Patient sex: F
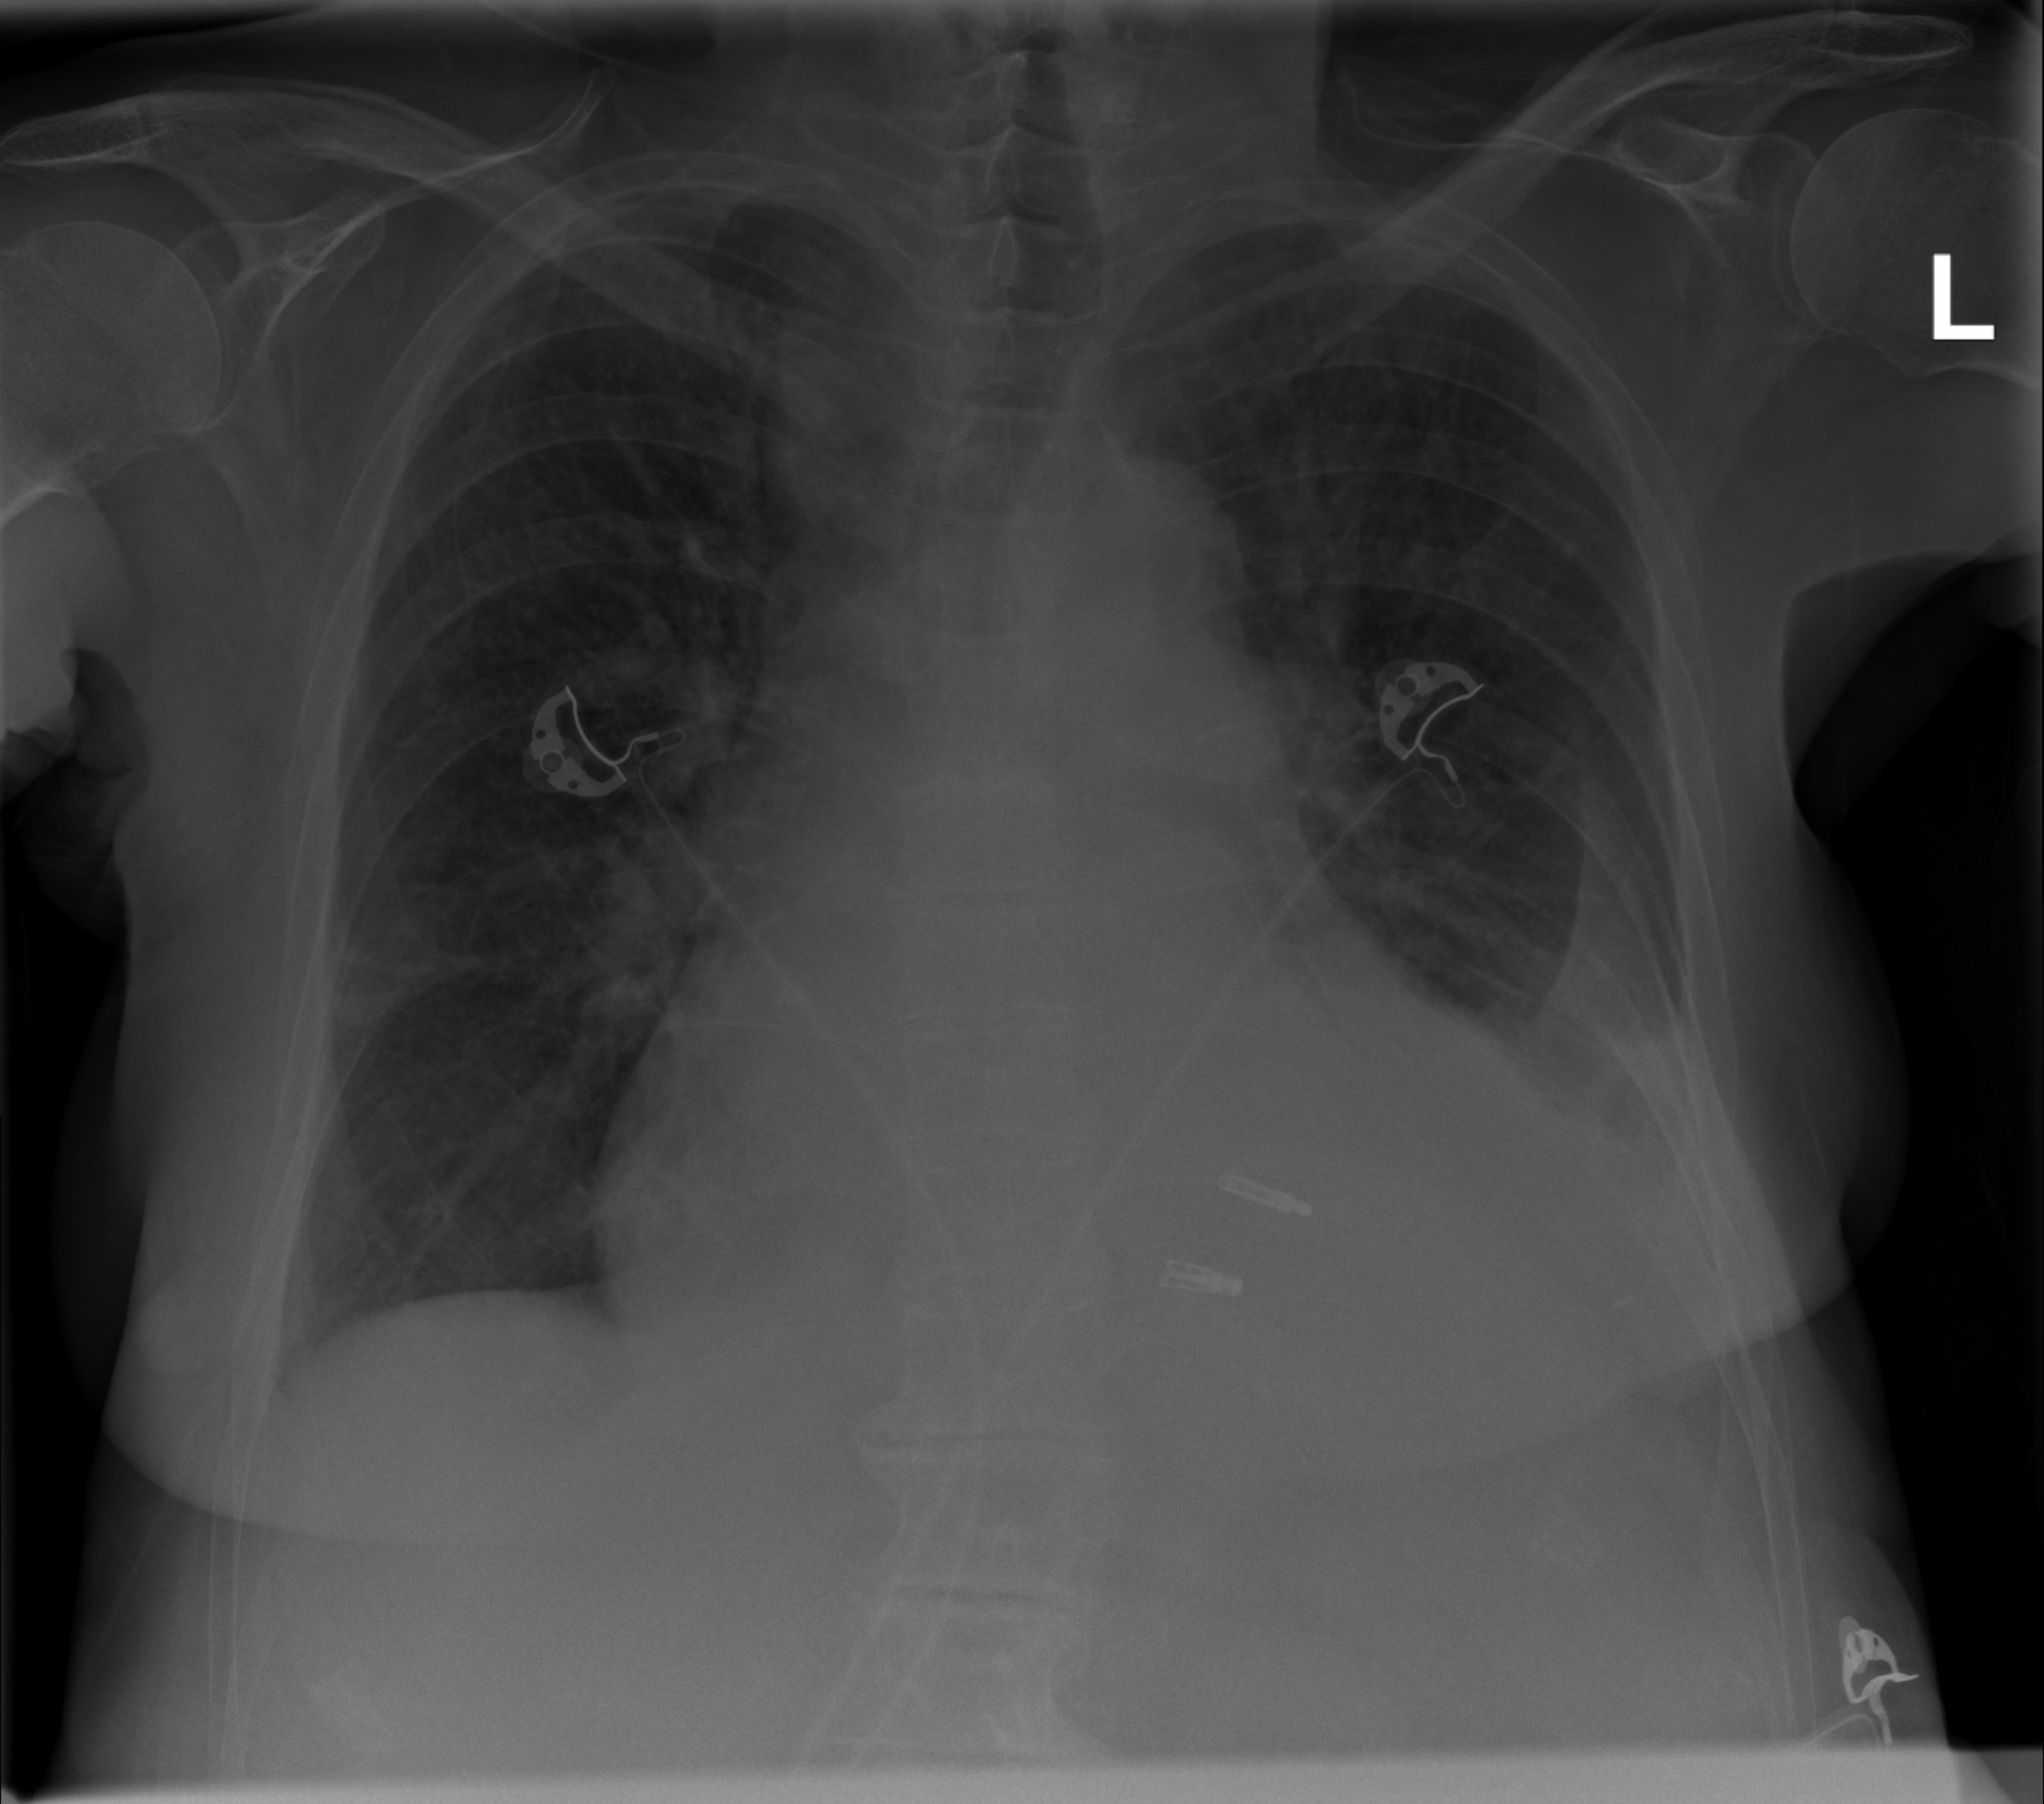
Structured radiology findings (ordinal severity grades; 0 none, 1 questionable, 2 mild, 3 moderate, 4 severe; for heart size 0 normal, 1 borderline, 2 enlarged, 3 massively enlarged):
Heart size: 3
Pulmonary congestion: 2
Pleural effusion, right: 0
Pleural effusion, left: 2
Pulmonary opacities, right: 0
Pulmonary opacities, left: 0
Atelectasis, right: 0
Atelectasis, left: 0